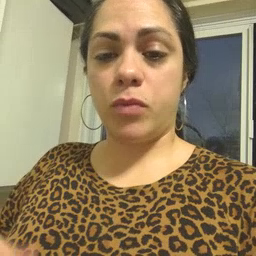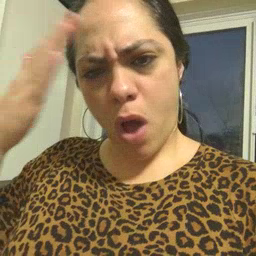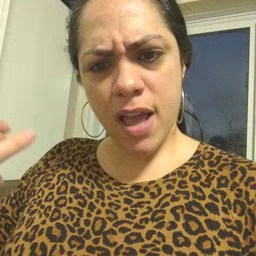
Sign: why